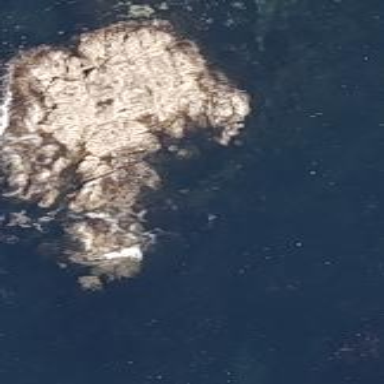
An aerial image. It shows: Islet located along the natural coastline.